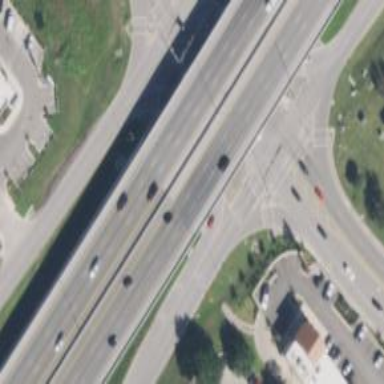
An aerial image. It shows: Secondary link road with asphalt surface.